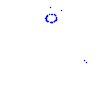
Particle: kaon